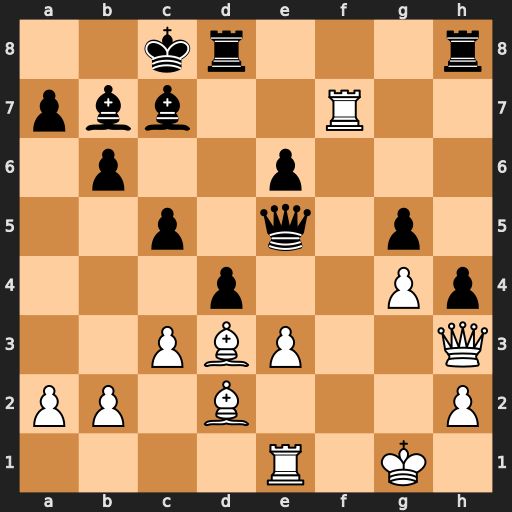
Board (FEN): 2kr3r/pbb2R2/1p2p3/2p1q1p1/3p2Pp/2PBP2Q/PP1B3P/4R1K1
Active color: w
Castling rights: -
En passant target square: -
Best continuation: exd4 Qd5 Be4